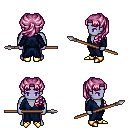
a pixel art fantasy rpg character, male body template, dark elf, purple skin, blue robe, magenta pants, pink princess hairstyle, gold boots, spear, four views (front, back, left, right), 2x2 character sprite sheet, small pixel art, hard edges, no anti-aliasing